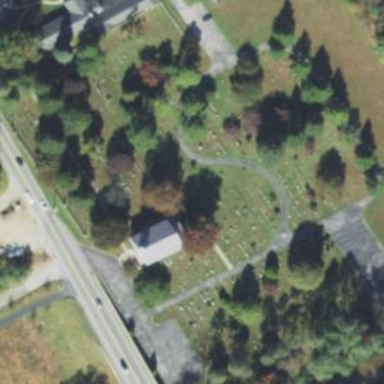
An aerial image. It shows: Cemetery.